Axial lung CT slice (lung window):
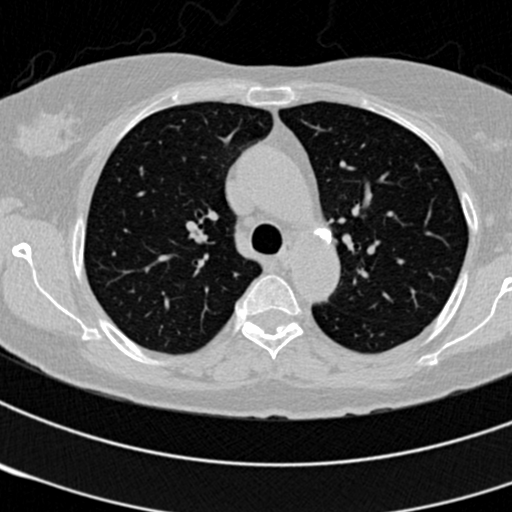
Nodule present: no